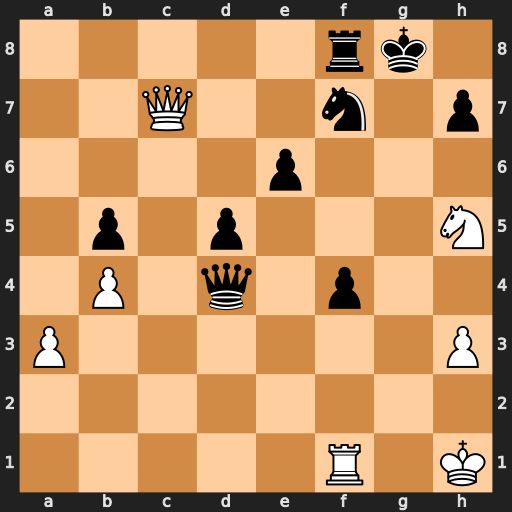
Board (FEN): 5rk1/2Q2n1p/4p3/1p1p3N/1P1q1p2/P6P/8/5R1K
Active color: w
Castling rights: -
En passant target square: -
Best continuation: Rg1+ Kh8 Qe7 Rc8 Qxf7 Qe4+ Rg2